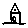
Label: house